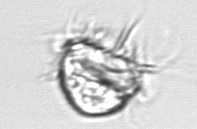
Label: Leegaardiella_ovalis